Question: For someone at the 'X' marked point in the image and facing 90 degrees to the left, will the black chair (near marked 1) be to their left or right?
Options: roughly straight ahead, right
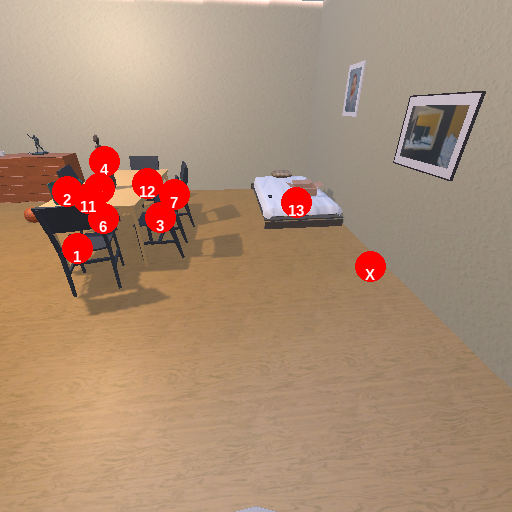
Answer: roughly straight ahead